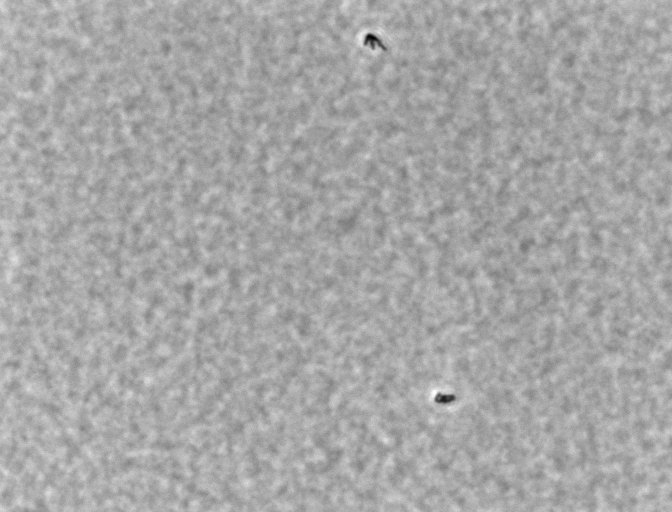
Listeria innocua